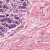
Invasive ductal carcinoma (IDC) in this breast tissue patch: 0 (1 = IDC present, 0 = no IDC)